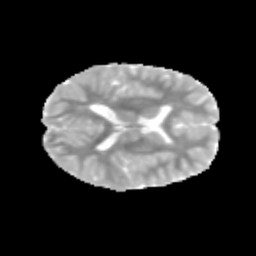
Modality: MD
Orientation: axial
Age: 11
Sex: male
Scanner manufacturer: siemens
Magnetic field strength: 3 T
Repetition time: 3.8 s
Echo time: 0.07 s